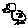
Label: bird